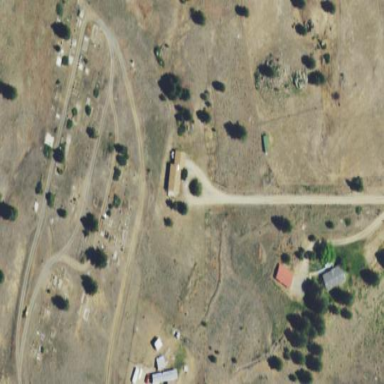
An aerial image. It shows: Cemetery.